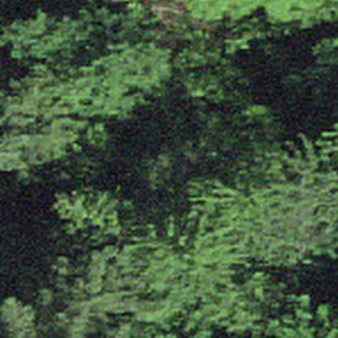
Label: other